Field crop: maize
Growth stage: 2
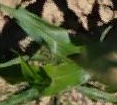
Species: maize